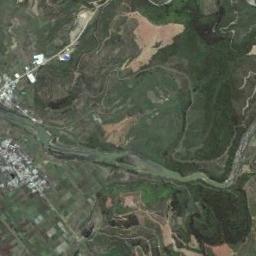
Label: river